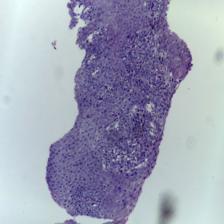
Diagnosis: OSCC